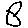
Label: flower